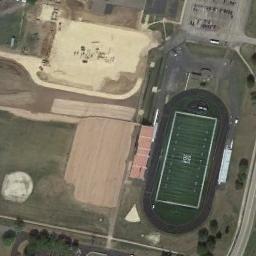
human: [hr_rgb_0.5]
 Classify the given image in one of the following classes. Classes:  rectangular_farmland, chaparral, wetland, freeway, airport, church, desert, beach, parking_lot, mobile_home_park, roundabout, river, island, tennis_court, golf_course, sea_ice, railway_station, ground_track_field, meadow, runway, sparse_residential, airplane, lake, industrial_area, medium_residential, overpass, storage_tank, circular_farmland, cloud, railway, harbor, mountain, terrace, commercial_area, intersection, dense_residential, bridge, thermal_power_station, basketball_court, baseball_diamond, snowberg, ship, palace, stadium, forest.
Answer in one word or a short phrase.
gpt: ground_track_field